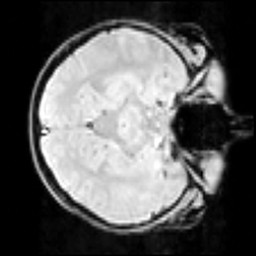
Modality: inplaneT1
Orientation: axial
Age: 24
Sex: female